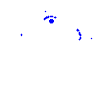
Particle: electron